Question: I got here a template combo box
'''
<ComboBox x:Name="TryCombo" >
<ComboBox.ItemTemplate>
<DataTemplate>
<StackPanel Orientation="Horizontal">
<Grid>
<Grid.ColumnDefinitions>
<ColumnDefinition />
<ColumnDefinition Width="200"/>
<ColumnDefinition Width="75"/>
</Grid.ColumnDefinitions>
<TextBlock Text="{Binding Path=Id}" Margin="4,0" Visibility="Collapsed" Grid.Column="0"/>
<TextBlock Text="{Binding Path=Name}" Margin="4,0" Grid.Column="1"/>
<Button x:Name="AddButton" Content="Add" Grid.Column="2"/>
</Grid>
</StackPanel>
</DataTemplate>
</ComboBox.ItemTemplate>
</ComboBox>
'''
then the ItemsSource:
'''
public void BindComboboxes()
{
itemMgr.Parameters = RetrieveFilter("");
itemMgr.EntityList = itemMgr.RetrieveMany(itemMgr.Parameters);
TryCombo.ItemsSource = itemMgr.EntityList; //collection;
}
'''
the combo box will load this:

My problem is getting the selected item that I had clicked with the AddButton, I want to get the value of text block that was bound to Path=Id, but how?
Should I put x:Name for each of the TextBlocks?
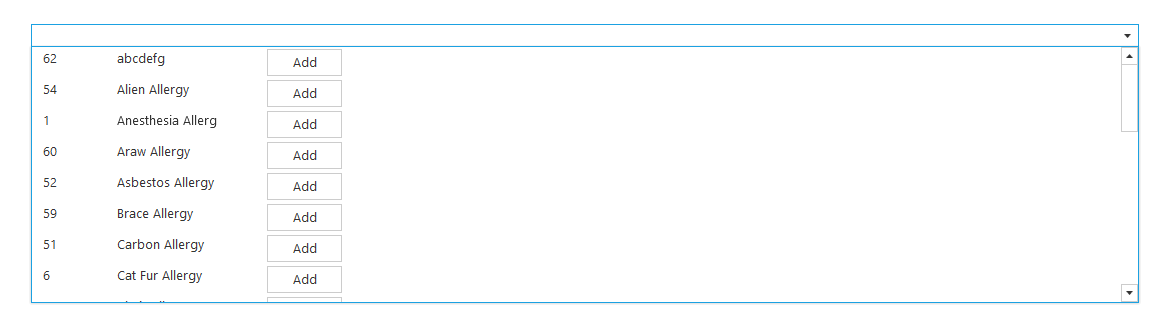
Answer: Bind your Button to a ICommand-Property in your ViewModel and pass the selected Item as CommandParameter
---
I've made a small Demo-Application for you:
The MainWindow.xaml looks like:
'''
<Window x:Class="ComboBoxDemo.MainWindow"
xmlns="http://schemas.microsoft.com/winfx/2006/xaml/presentation"
xmlns:x="http://schemas.microsoft.com/winfx/2006/xaml"
Title="MainWindow" Height="350" Width="525"
WindowStartupLocation="CenterScreen"
DataContext="{Binding RelativeSource={RelativeSource Self}}">
<Grid>
<Grid.RowDefinitions>
<RowDefinition Height="Auto"/>
<RowDefinition Height="Auto"/>
</Grid.RowDefinitions>
<Button Content="Add Item to ComboBox" Margin="5" Command="{Binding AddItemCommand}"/>
<ComboBox Grid.Row="1" x:Name="TryCombo" ItemsSource="{Binding Parameters, UpdateSourceTrigger=PropertyChanged}" Margin="5">
<ComboBox.ItemTemplate>
<DataTemplate>
<StackPanel Orientation="Horizontal">
<Grid>
<Grid.ColumnDefinitions>
<ColumnDefinition Width="Auto"/>
<ColumnDefinition Width="*"/>
<ColumnDefinition Width="50"/>
</Grid.ColumnDefinitions>
<TextBlock Text="{Binding Path=Id}" Margin="4,2" VerticalAlignment="Center" Grid.Column="0"/>
<TextBlock Text="{Binding Path=Name}" Margin="4,2" Grid.Column="1" VerticalAlignment="Center"/>
<Button x:Name="AddButton" Content="Add" Grid.Column="2" VerticalAlignment="Center" Margin="4,2"
Command="{Binding DataContext.ComboBoxItemAddCommand, RelativeSource={RelativeSource FindAncestor, AncestorType=Window}}"
CommandParameter="{Binding}"/>
</Grid>
</StackPanel>
</DataTemplate>
</ComboBox.ItemTemplate>
</ComboBox>
</Grid>
</Window>
'''
Important is the part in the Window-Declaration of: 'DataContext="{Binding RelativeSource={RelativeSource Self}}"' With this you tell the Window that it's DataContext is in the CodeBehind-File. You also can use another File as your DataContext. Than you have to write:
'''
<Window.DataContext>
<loc:MyClassName/>
</Window.DataContext>
'''
This only works if you add 'xmlns:loc="clr-namespace:YOURPROJECTNAMESPACE"' to the Window-Declaration. In the case of my Demo YOURPROJECTNAMESPACE would be ComboBoxDemo.
I've also created a class for the Parameter which is very simple and looks like:
'''
public class Parameter
{
public string Id { get; set; }
public string Name { get; set; }
}
'''
The CodeBehind of the Window (remember: This is the DataContext of the MainWindow.xaml) looks like:
'''
using System;
using System.Collections.ObjectModel;
using System.ComponentModel;
using System.Runtime.CompilerServices;
using System.Windows;
using System.Windows.Input;
namespace ComboBoxDemo
{
public partial class MainWindow : Window, INotifyPropertyChanged
{
private ICommand addItemCommand;
private ICommand comboBoxItemAddCommand;
private ObservableCollection<Parameter> parameters;
public MainWindow()
{
InitializeComponent();
Parameters = new ObservableCollection<Parameter>();
AddItemCommand = new RelayCommand(AddItem);
ComboBoxItemAddCommand = new RelayCommand(ComboBoxItemAdd);
}
private void ComboBoxItemAdd(object parameter)
{
Parameter para = parameter as Parameter;
if (para != null)
{
// Now you can use your Parameter
}
}
public ObservableCollection<Parameter> Parameters
{
get { return parameters; }
set
{
parameters = value;
OnPropertyChanged();
}
}
public ICommand AddItemCommand
{
get { return addItemCommand; }
set
{
addItemCommand = value;
OnPropertyChanged();
}
}
public ICommand ComboBoxItemAddCommand
{
get { return comboBoxItemAddCommand; }
set
{
comboBoxItemAddCommand = value;
OnPropertyChanged();
}
}
public event PropertyChangedEventHandler PropertyChanged;
private void AddItem(object parameter)
{
Parameters.Add(new Parameter
{
Id = Guid.NewGuid().ToString(),
Name = "Any Name"
});
}
protected virtual void OnPropertyChanged([CallerMemberName] string propertyName = null)
{
PropertyChangedEventHandler handler = PropertyChanged;
if (handler != null) handler(this, new PropertyChangedEventArgs(propertyName));
}
}
}
'''
And I also created a very useful Helper-Class which you will likely always need if you are using command-binding. This is the class 'RelayCommand'. This class has a constructer which wants an object of type 'Action<object>'. This action later contains what will be executed when you click the button. The seconde optional parameter I will not explain now. The RelayCommand looks like:
'''
using System;
using System.Windows.Input;
namespace ComboBoxDemo
{
public class RelayCommand : ICommand
{
private readonly Action<object> execute;
private readonly Predicate<object> canExecute;
public RelayCommand(Action<object> execute, Predicate<object> canExecute = null )
{
if (execute == null)
throw new ArgumentNullException("execute");
this.execute = execute;
this.canExecute = canExecute;
}
public bool CanExecute(object parameter)
{
if (canExecute == null)
return true;
return canExecute(parameter);
}
public void Execute(object parameter)
{
execute(parameter);
}
public event EventHandler CanExecuteChanged
{
add { CommandManager.RequerySuggested += value; }
remove { CommandManager.RequerySuggested -= value; }
}
}
}
'''
So. Now I will explain you the process: Therefor I use the following abbreviations
- -
The 'ComboBox' in the V has your given Itemtemplate. In the definition of the ComboBox I've added 'ItemsSource="{Binding Parameters, UpdateSourceTrigger=PropertyChanged}"'. This tells the ComboBox that it will get it's children from this collection which is located in the VM.
The collection in the VM is an 'ObservableCollection<Parameter>'. The advantage of this type of Collection is, that it implements the ICollectionChanged-Interface and so your V will get updated if there are items added or removed to this collection.
The Button in the V just adds a dummy-Parameter to the 'ObservableCollection<Parameter>'.
With 'Command="{Binding AddItemCommand}"' I tell the Button that it's command-property is bound to the AddItemCommand in the DataContext. In the constructor of the DataContext (MainWindow.xaml.cs) I'm creating this Command and provide the AddItem-Method which will be called if the command is executed.
The Binding of the Button in the DataTemplate must provide a 'RelativeSource' because inside the Template the DataContext is another one. With the 'RelativeSource' I can tell the Button that its Command-Property is bound to a Command which is located in the DataContext of the Window.
I hope this helps you.
If you want to go deeper into the MVVM-Pattern take a look at <URL>